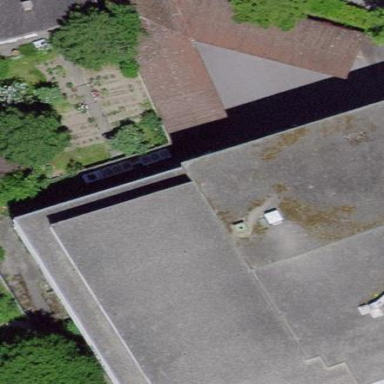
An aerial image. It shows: Industrial building.